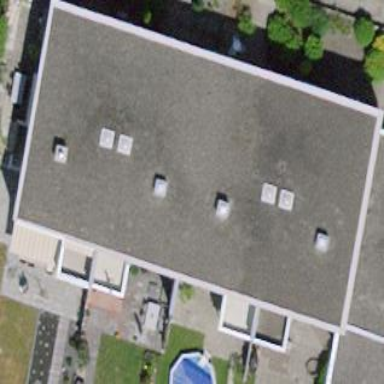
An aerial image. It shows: Terrace building.